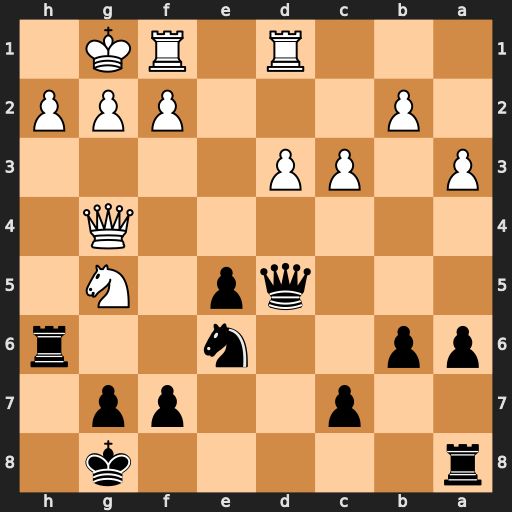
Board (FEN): r5k1/2p2pp1/pp2n2r/3qp1N1/6Q1/P1PP4/1P3PPP/3R1RK1
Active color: b
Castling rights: -
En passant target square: -
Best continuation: Nxg5 Qxg5 Rg6 Qxg6 fxg6